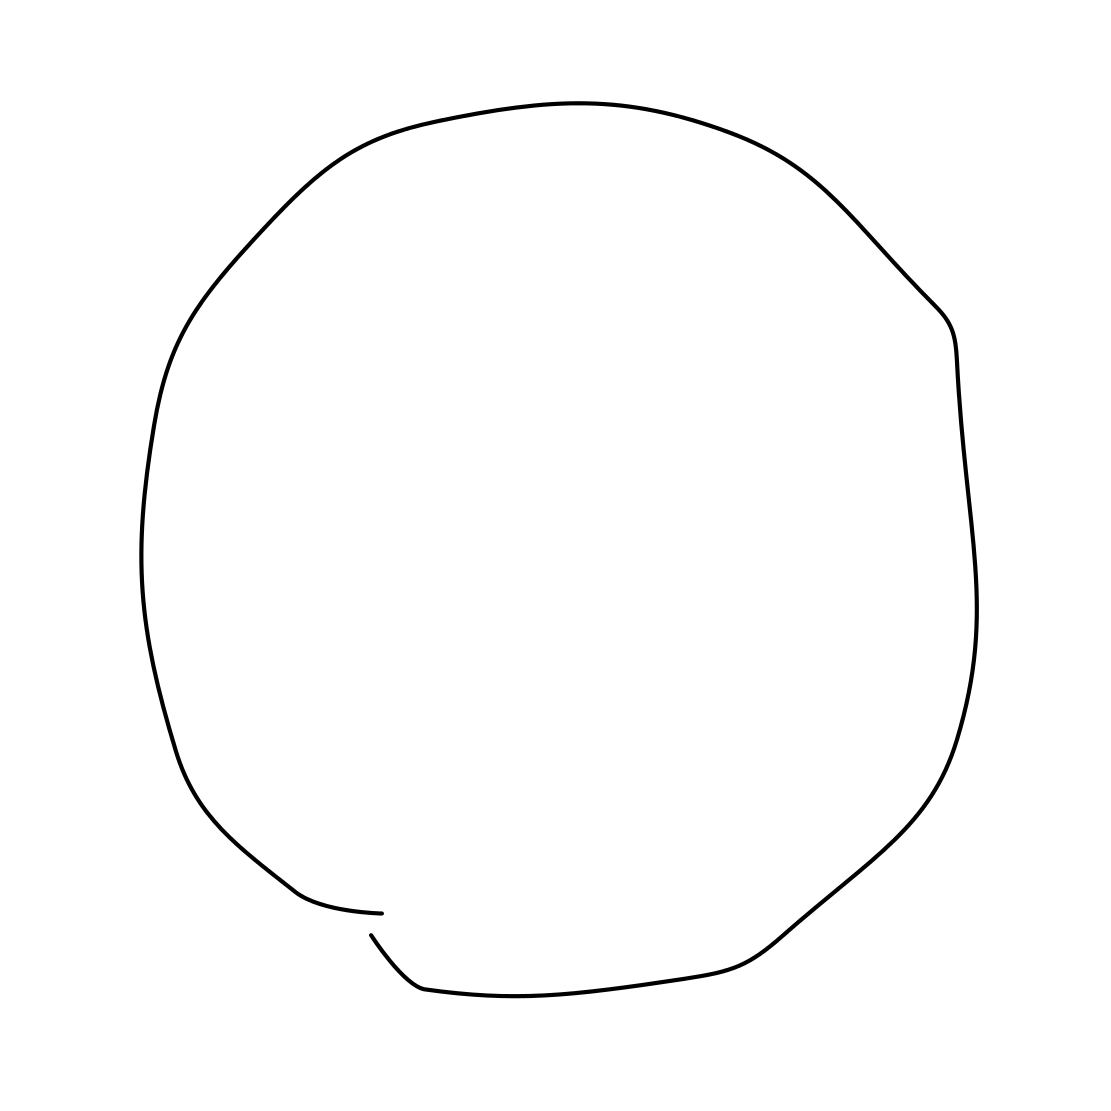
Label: moon